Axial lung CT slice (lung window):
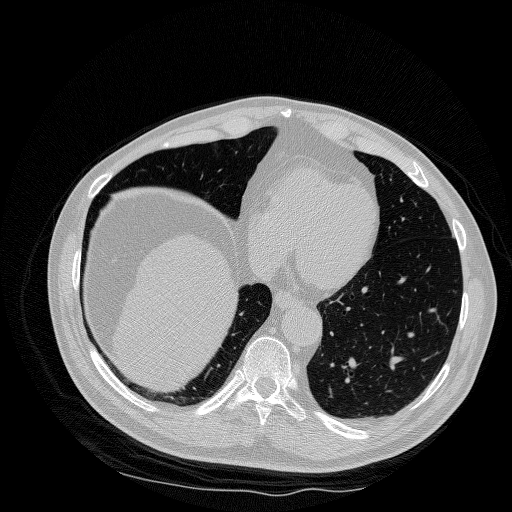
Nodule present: no